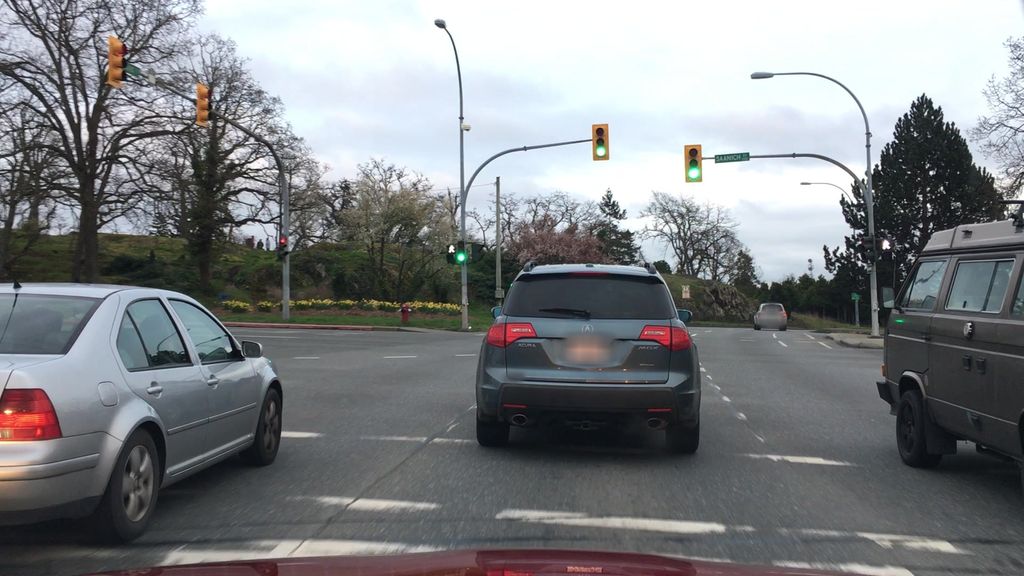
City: victoria